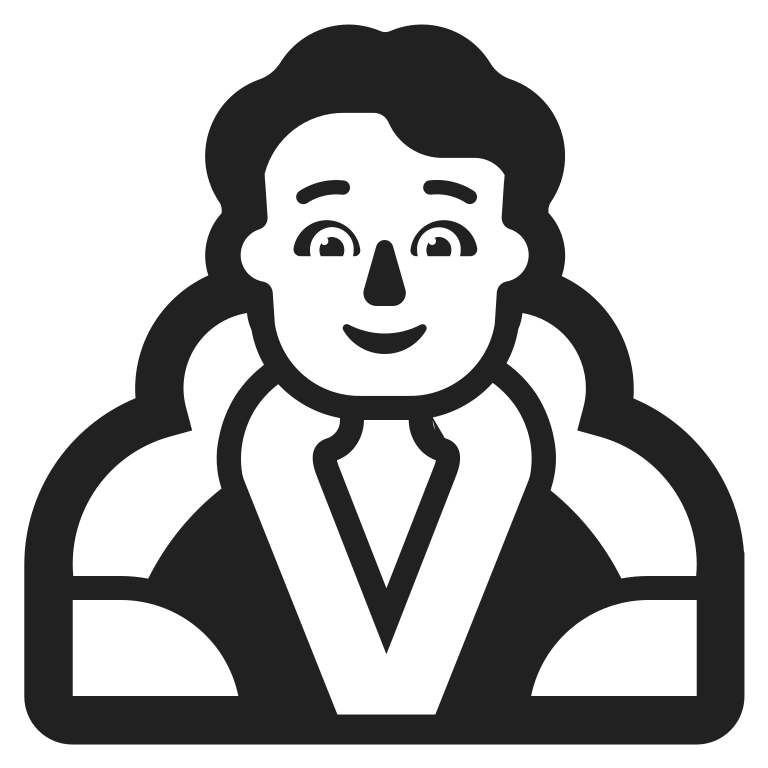
person in steamy room high contrast default